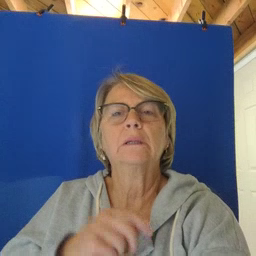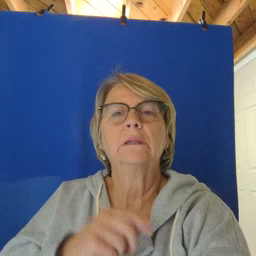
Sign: nose